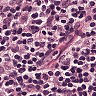
Metastatic tissue present: no